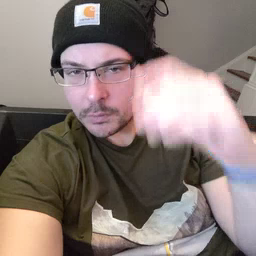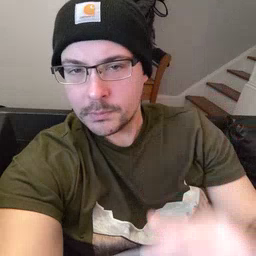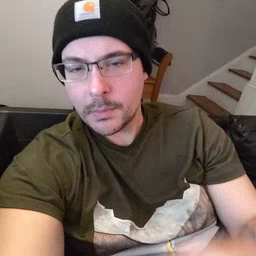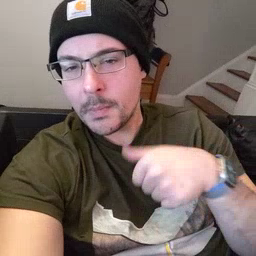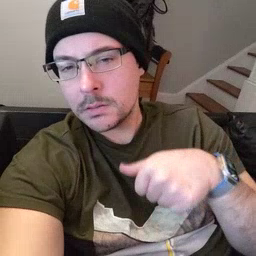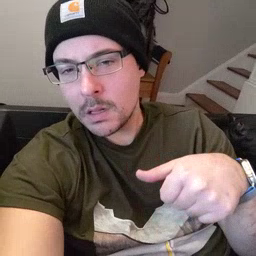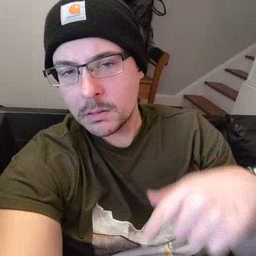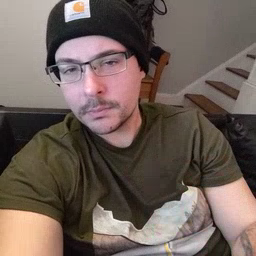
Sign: puzzle